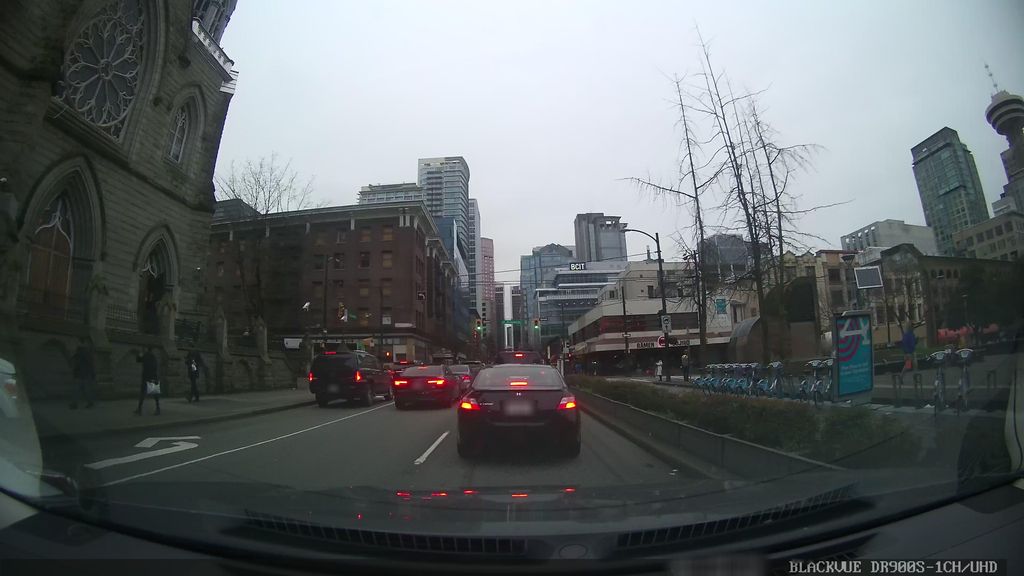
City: vancouver